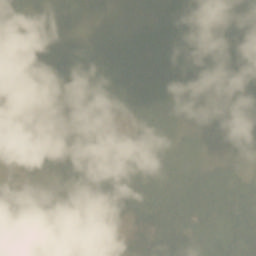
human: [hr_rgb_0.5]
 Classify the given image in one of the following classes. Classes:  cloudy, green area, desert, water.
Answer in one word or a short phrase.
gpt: cloudy